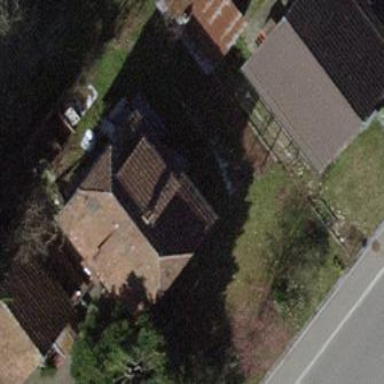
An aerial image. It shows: Detached building.